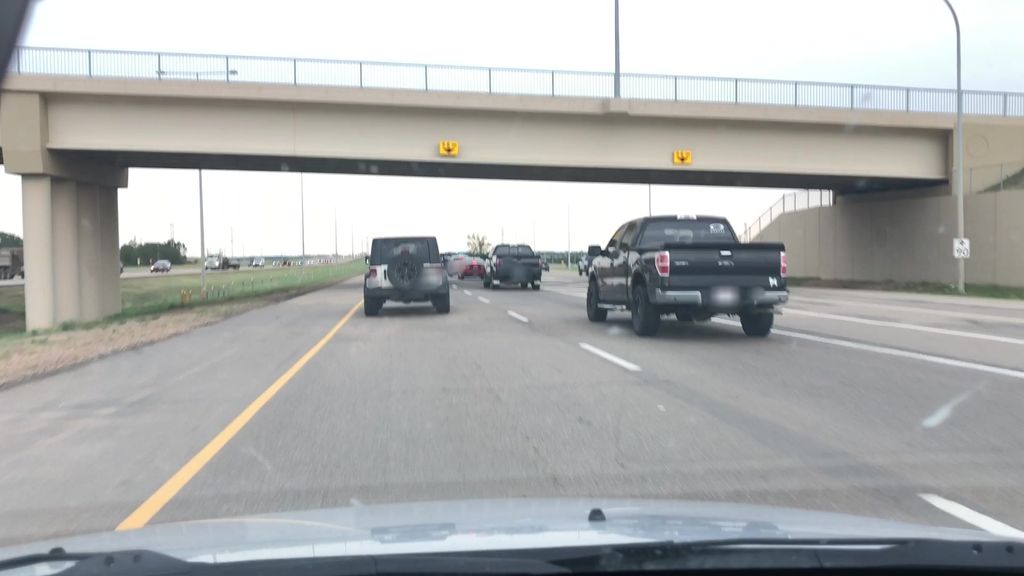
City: edmonton